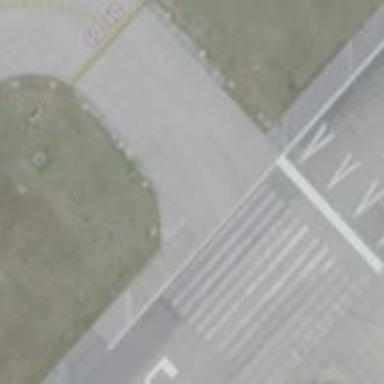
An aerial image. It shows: View of taxiway at the airport.